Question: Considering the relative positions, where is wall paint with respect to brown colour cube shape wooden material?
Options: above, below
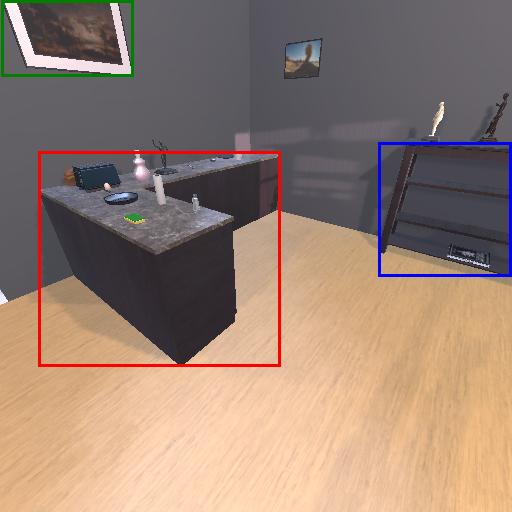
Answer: above